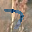
Label: 7